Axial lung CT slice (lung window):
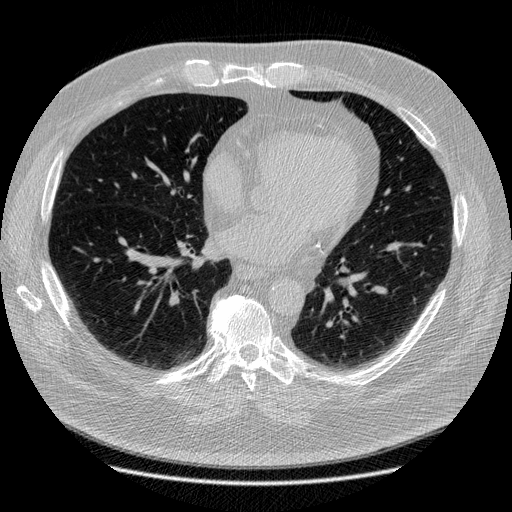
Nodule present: no